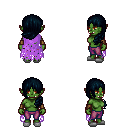
a pixel art fantasy rpg character, female body template, orc, green skin, maroon tattered cape, magenta pants, raven left-swept hairstyle, leather bracers, white slippers, four views (front, back, left, right), 2x2 character sprite sheet, small pixel art, hard edges, no anti-aliasing